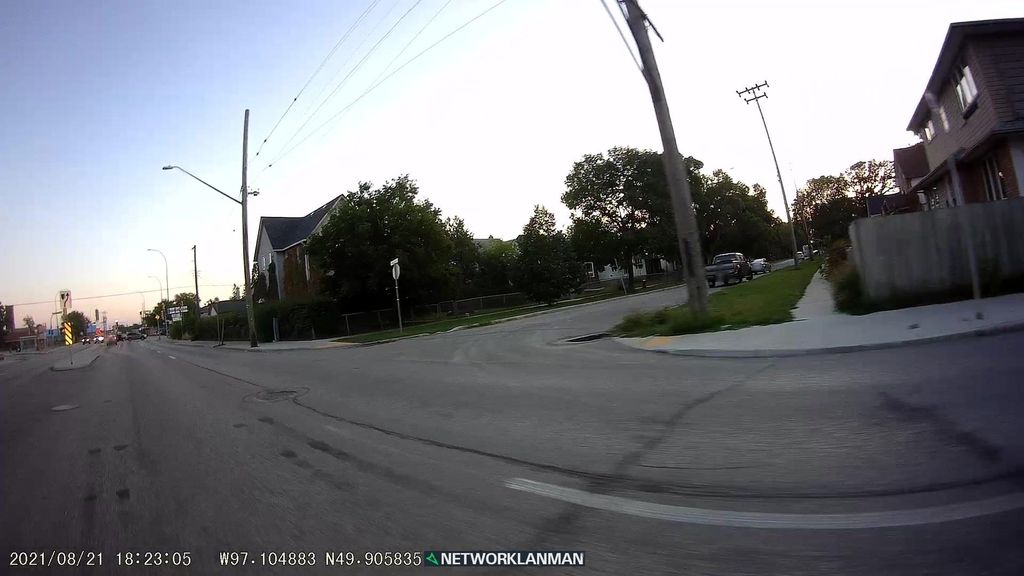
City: winnipeg